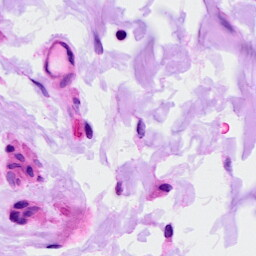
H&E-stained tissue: Ovarian